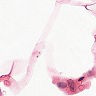
Metastatic tissue present: no